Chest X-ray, PA view. Patient: 60 years old, sex F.
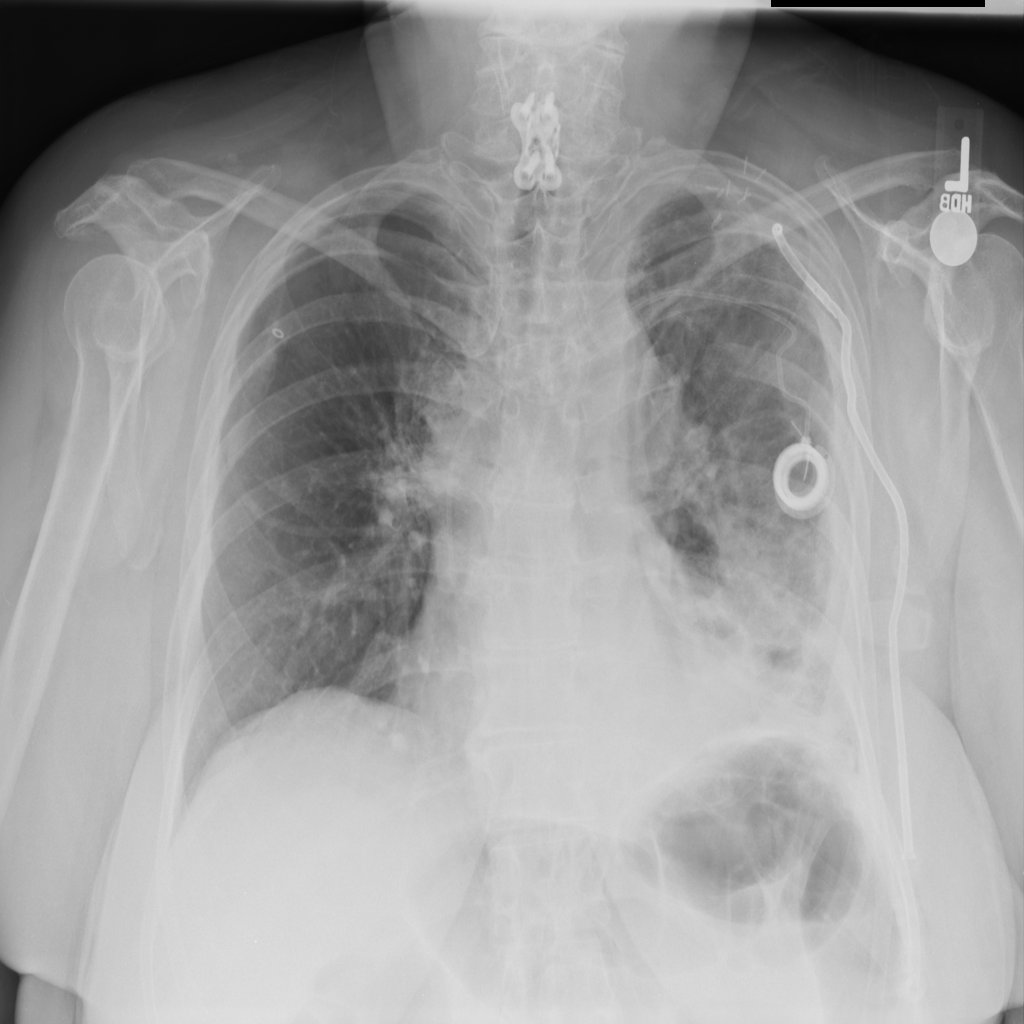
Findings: Infiltration